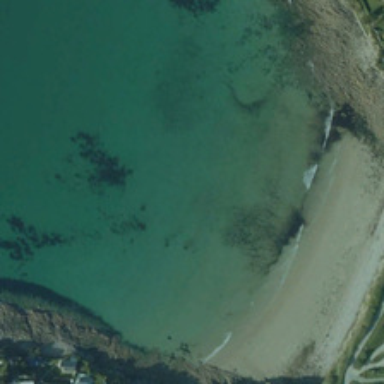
Green ocean is near a beach and some green trees .